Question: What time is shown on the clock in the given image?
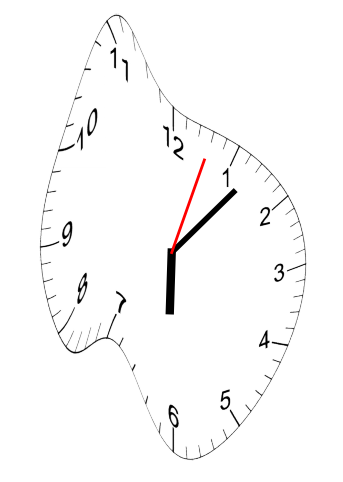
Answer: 06:07:03